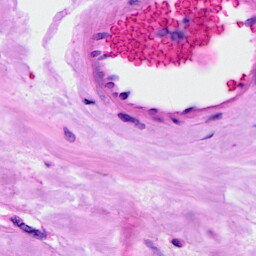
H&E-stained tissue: Breast